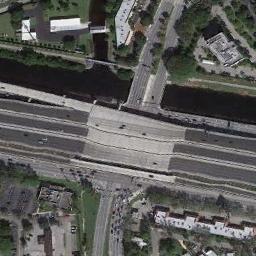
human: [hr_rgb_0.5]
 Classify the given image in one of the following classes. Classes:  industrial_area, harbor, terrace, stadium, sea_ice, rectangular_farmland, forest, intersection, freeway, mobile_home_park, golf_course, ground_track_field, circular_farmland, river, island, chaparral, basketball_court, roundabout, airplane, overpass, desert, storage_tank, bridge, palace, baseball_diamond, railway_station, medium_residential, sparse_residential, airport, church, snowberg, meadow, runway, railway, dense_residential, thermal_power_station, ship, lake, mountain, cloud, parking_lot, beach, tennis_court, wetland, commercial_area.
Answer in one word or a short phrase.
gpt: overpass